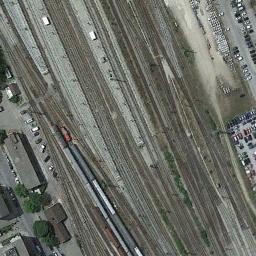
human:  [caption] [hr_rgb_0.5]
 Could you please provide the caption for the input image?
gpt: There are many buildings of different shapes and sizes around the railway .

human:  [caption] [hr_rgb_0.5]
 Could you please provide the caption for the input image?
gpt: The two railway lines forgather here .

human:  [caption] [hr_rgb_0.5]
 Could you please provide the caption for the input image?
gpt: The railway is next to some houses and parking lot .

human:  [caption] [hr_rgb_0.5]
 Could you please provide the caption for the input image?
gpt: These railways are between some buildings and parking lots and some trains are on the railways .

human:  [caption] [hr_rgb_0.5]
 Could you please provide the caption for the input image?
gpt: There are many cars and some buildings beside the railway .